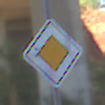
Verkehrszeichen: Vorfahrtsstrasse
Umgebung: Roofed, Underpass
Tageszeit: Midday
Wetter: Clear
Licht: Natural
Jahreszeit: NotSpecified
Kontrast: LowContrast